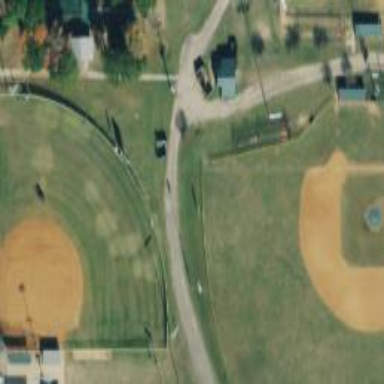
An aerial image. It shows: Softball pitch for leisure land activities.